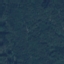
Land use / land cover class: Forest